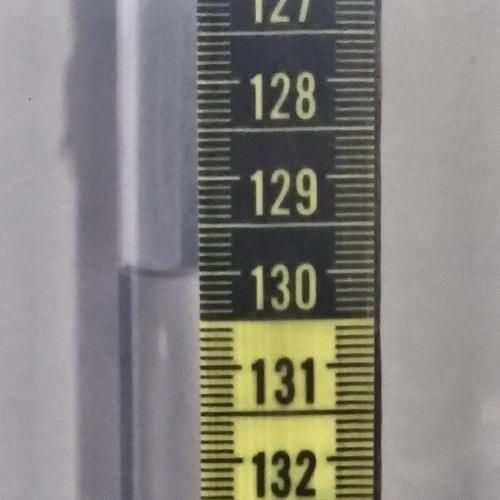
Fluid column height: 130.0 cm